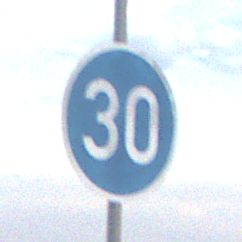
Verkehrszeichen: VorgeschriebeneMindestgeschwindigkeit
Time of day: SunriseSunset
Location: Outdoor (Nature)
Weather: PartlyCloudy
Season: NotSpecified
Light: Natural